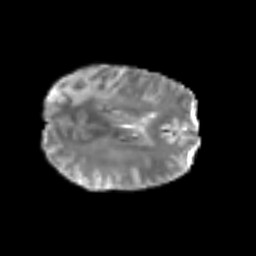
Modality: T2w
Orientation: axial
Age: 49
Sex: male
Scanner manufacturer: siemens
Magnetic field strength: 3 T
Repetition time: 6.1 s
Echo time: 0.101 s